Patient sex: M
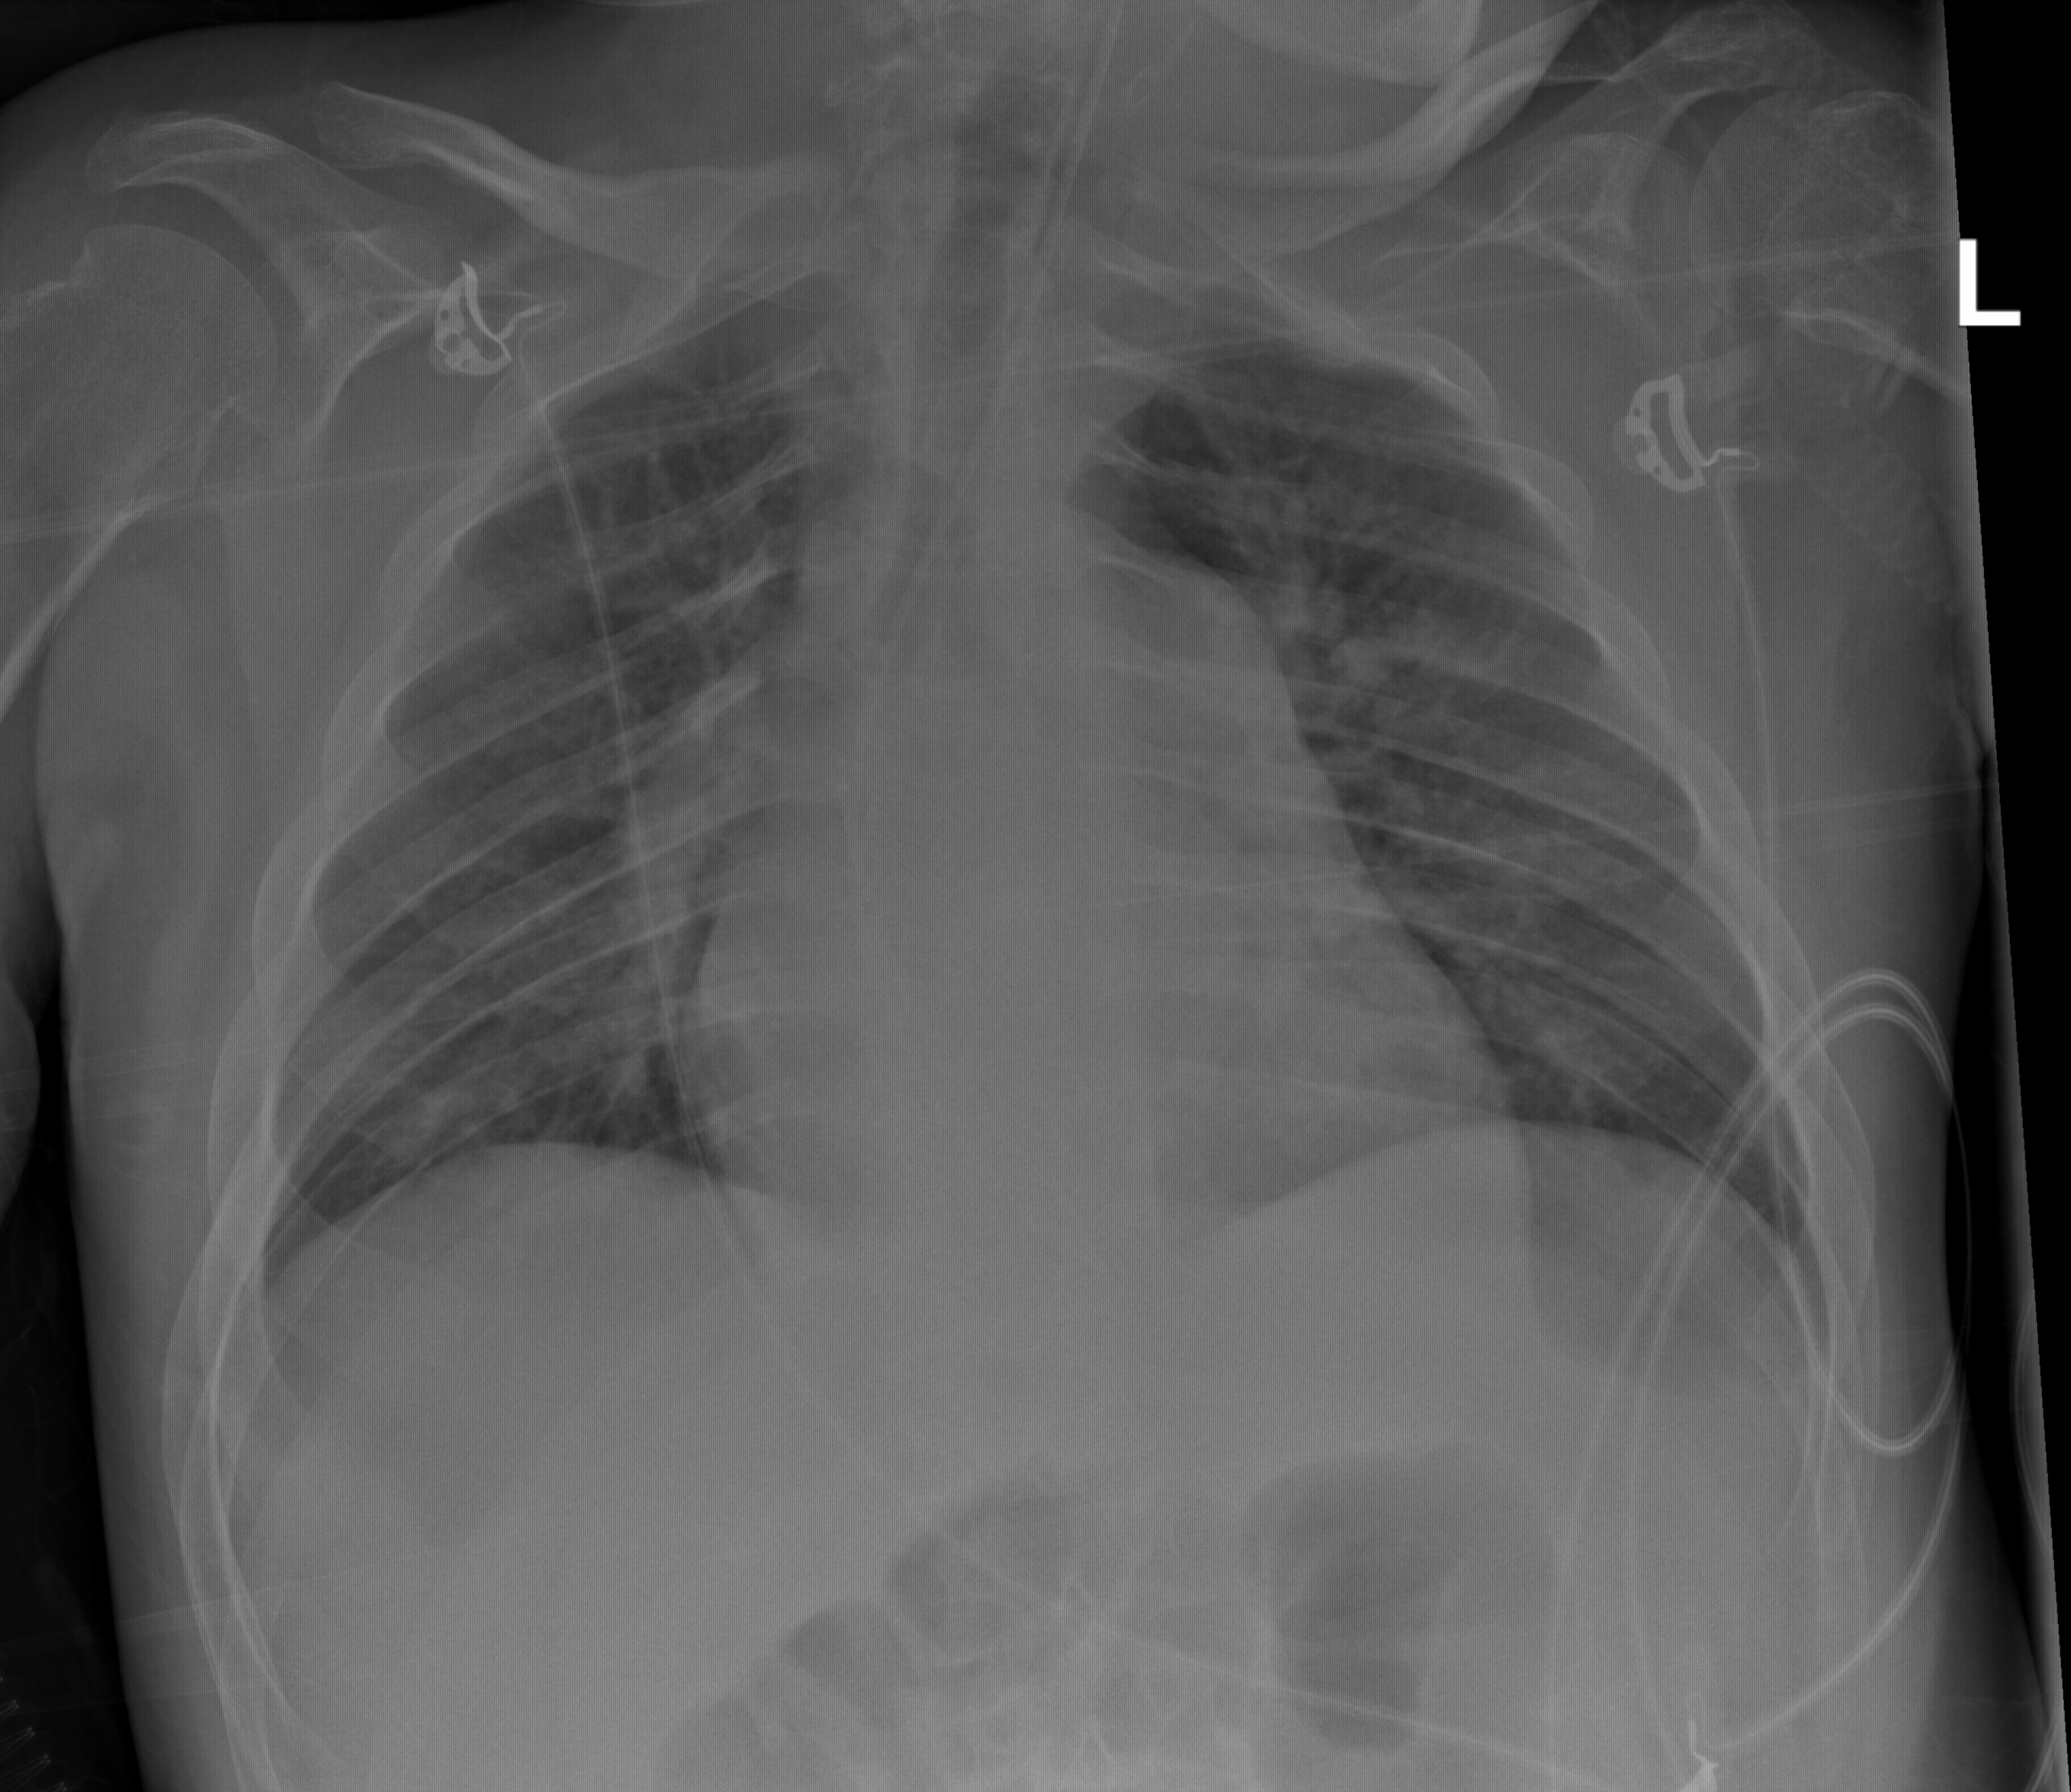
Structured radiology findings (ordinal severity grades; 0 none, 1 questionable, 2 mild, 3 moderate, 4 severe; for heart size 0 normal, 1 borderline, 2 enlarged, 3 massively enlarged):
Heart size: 1
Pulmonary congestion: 2
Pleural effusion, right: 0
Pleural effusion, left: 0
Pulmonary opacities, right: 0
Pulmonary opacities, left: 0
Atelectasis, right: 0
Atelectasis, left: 0